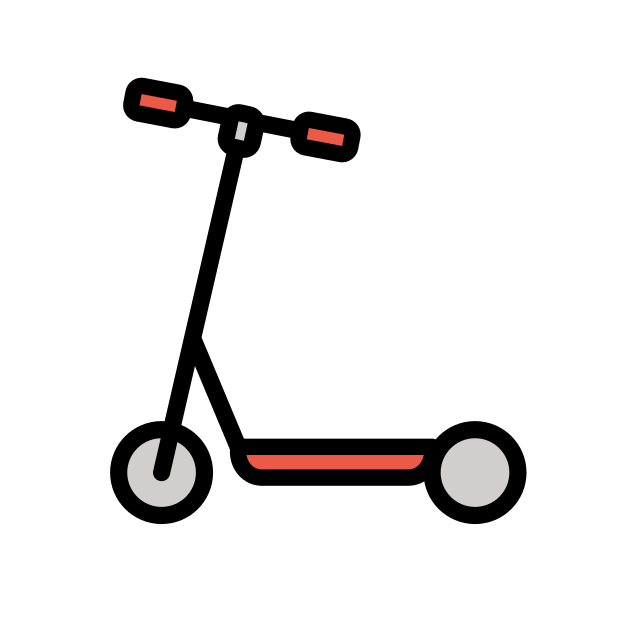
kick scooter